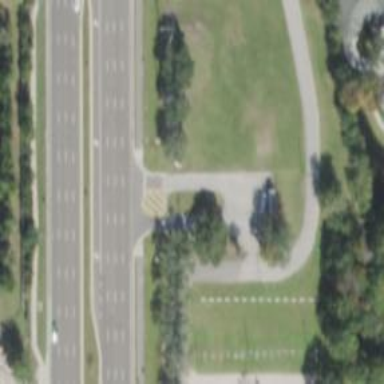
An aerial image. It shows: Unmarked crossing for cyclists on cycleway.